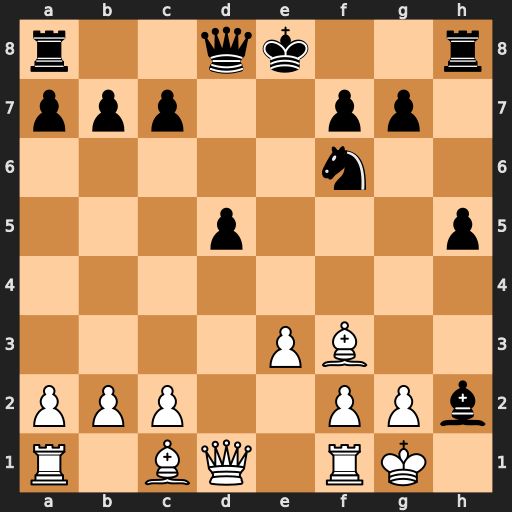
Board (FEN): r2qk2r/ppp2pp1/5n2/3p3p/8/4PB2/PPP2PPb/R1BQ1RK1
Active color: w
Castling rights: kq
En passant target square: -
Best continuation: Kxh2 Ng4+ Kh3